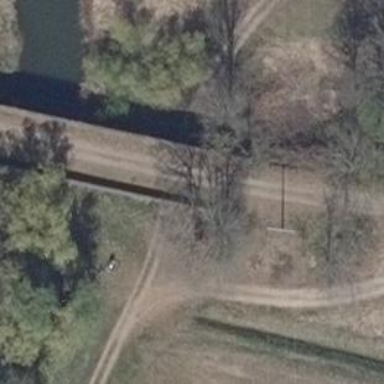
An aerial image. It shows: Abandoned railway track on bridge.